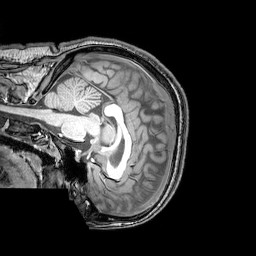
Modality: T1w
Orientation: sagittal
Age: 20
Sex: female
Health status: healthy
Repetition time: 0.081 s
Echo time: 0.037 s